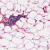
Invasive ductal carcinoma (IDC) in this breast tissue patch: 0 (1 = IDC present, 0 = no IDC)